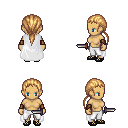
a pixel art fantasy rpg character, female body template, human, tanned skin, white cape, white pants, light blonde ponytail hairstyle, leather bracers, ghillies, dagger, four views (front, back, left, right), 2x2 character sprite sheet, small pixel art, hard edges, no anti-aliasing